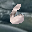
Label: 6